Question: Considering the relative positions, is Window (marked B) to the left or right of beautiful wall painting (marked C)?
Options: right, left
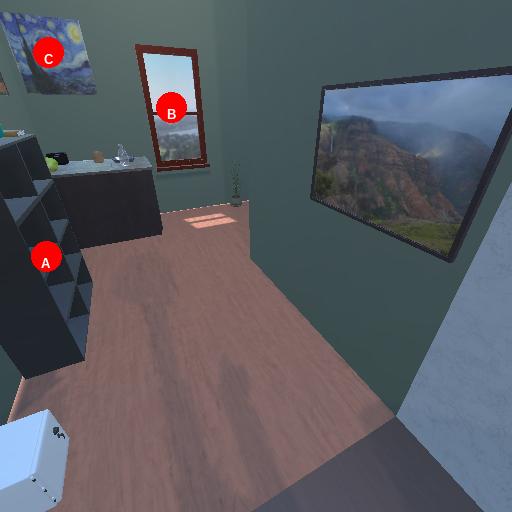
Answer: right